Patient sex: M
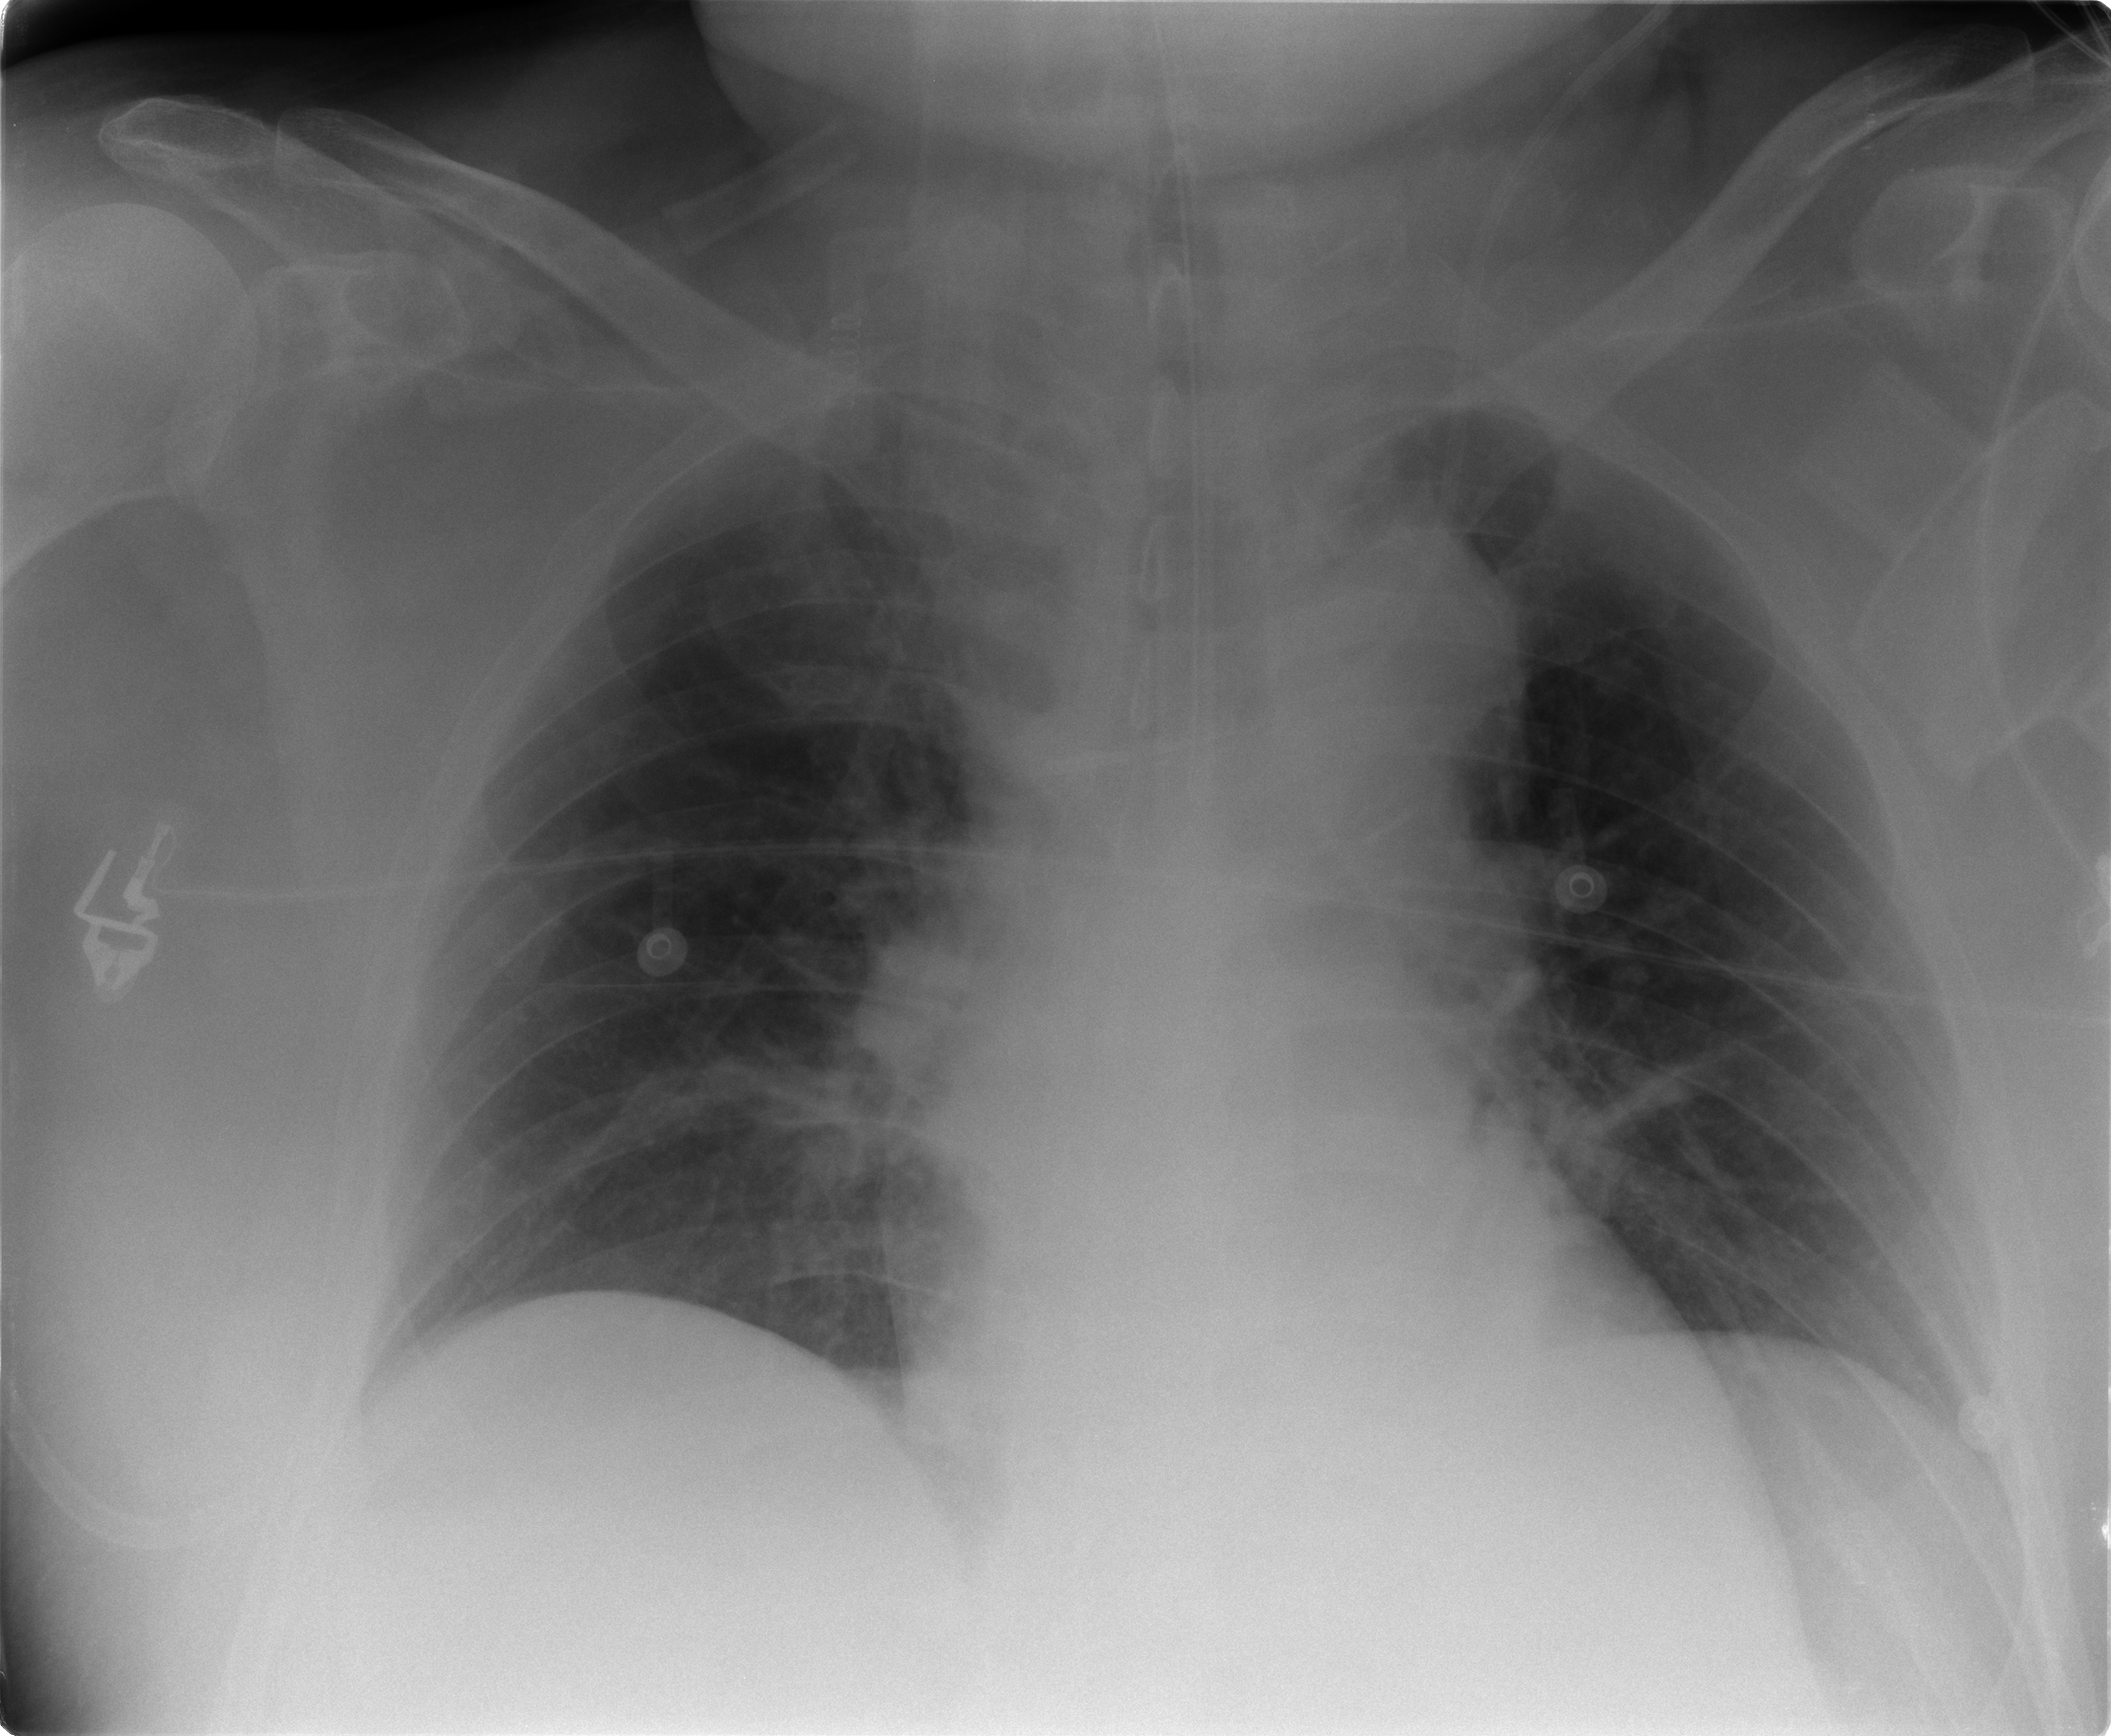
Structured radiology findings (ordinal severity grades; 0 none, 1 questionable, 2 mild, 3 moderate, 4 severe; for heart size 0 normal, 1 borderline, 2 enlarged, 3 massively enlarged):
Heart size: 2
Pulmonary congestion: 0
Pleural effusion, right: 0
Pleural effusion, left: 0
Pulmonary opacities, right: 1
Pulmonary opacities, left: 0
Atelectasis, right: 1
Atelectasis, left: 1